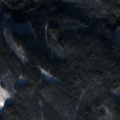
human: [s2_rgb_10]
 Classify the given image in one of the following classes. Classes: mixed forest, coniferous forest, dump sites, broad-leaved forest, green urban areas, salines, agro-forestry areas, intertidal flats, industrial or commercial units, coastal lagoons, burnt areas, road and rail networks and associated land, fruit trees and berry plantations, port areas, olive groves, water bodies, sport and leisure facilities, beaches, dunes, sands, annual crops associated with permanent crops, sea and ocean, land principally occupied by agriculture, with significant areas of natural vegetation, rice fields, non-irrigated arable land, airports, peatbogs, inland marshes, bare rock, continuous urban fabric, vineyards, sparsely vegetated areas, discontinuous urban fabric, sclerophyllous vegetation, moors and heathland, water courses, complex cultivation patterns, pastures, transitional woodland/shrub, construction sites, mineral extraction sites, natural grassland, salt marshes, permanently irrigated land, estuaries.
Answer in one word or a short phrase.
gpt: coniferous forest, mixed forest, transitional woodland/shrub